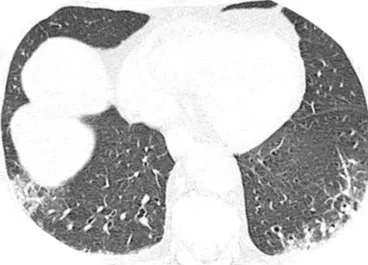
Chest computed tomography. Sagittal. Images of chest computer tomography performed during inpatient stay, showing several ground-glass opacities and consolidation foci in all pulmonary lobes, compatible with infectious disease, suggestive of COVID-19 in appropriate clinical environment.
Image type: radiology (ct)